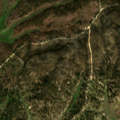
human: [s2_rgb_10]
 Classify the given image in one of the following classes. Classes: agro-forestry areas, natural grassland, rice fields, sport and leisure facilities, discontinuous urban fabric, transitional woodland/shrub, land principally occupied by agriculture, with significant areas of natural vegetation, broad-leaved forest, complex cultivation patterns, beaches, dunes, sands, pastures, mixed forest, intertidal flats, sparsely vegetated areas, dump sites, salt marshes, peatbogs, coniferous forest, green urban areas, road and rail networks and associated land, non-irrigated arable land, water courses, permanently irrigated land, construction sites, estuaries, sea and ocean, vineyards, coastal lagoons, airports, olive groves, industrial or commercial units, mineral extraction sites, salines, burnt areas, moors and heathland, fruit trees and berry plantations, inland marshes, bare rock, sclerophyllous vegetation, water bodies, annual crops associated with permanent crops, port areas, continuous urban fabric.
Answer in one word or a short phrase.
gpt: agro-forestry areas, transitional woodland/shrub